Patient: sex F, age 55
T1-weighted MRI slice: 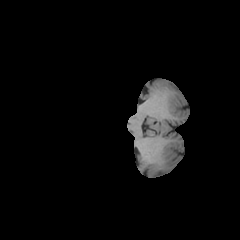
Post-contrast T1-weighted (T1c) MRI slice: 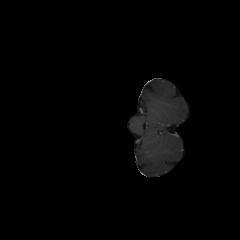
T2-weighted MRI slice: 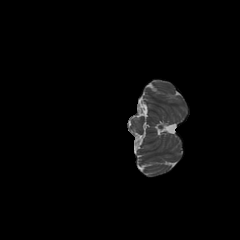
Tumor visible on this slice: no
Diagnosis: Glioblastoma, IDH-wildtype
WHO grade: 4